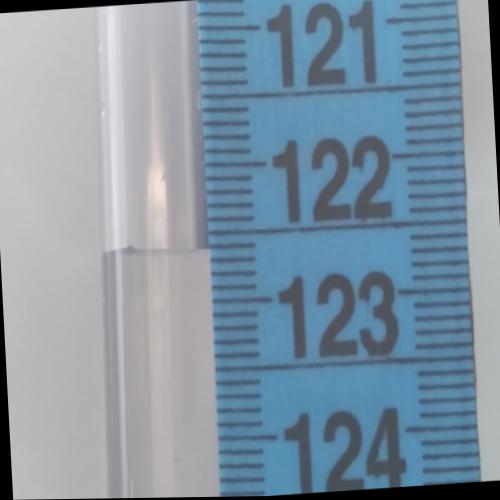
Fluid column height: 122.6 cm